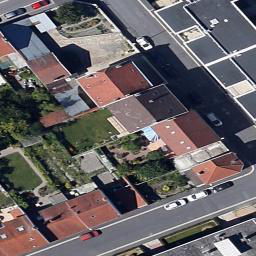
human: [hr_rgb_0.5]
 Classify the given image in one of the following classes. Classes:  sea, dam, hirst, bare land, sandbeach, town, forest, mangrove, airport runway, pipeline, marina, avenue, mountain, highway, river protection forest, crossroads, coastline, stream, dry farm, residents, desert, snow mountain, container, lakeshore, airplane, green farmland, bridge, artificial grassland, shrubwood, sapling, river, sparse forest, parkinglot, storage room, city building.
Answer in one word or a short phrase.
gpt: residents